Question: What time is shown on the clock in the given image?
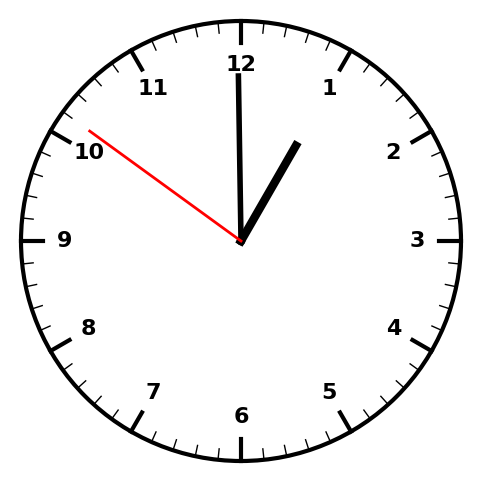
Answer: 12:59:51